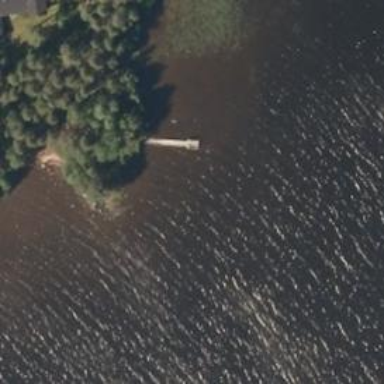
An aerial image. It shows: Man-made pier.